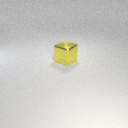
large yellow metal cube